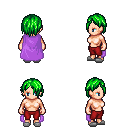
a pixel art fantasy rpg character, female body template, human, light skin, lavender cape, red pants, green bangs hairstyle, white slippers, four views (front, back, left, right), 2x2 character sprite sheet, small pixel art, hard edges, no anti-aliasing